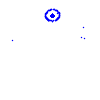
Particle: kaon